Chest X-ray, AP view. Patient: 62 years old, sex M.
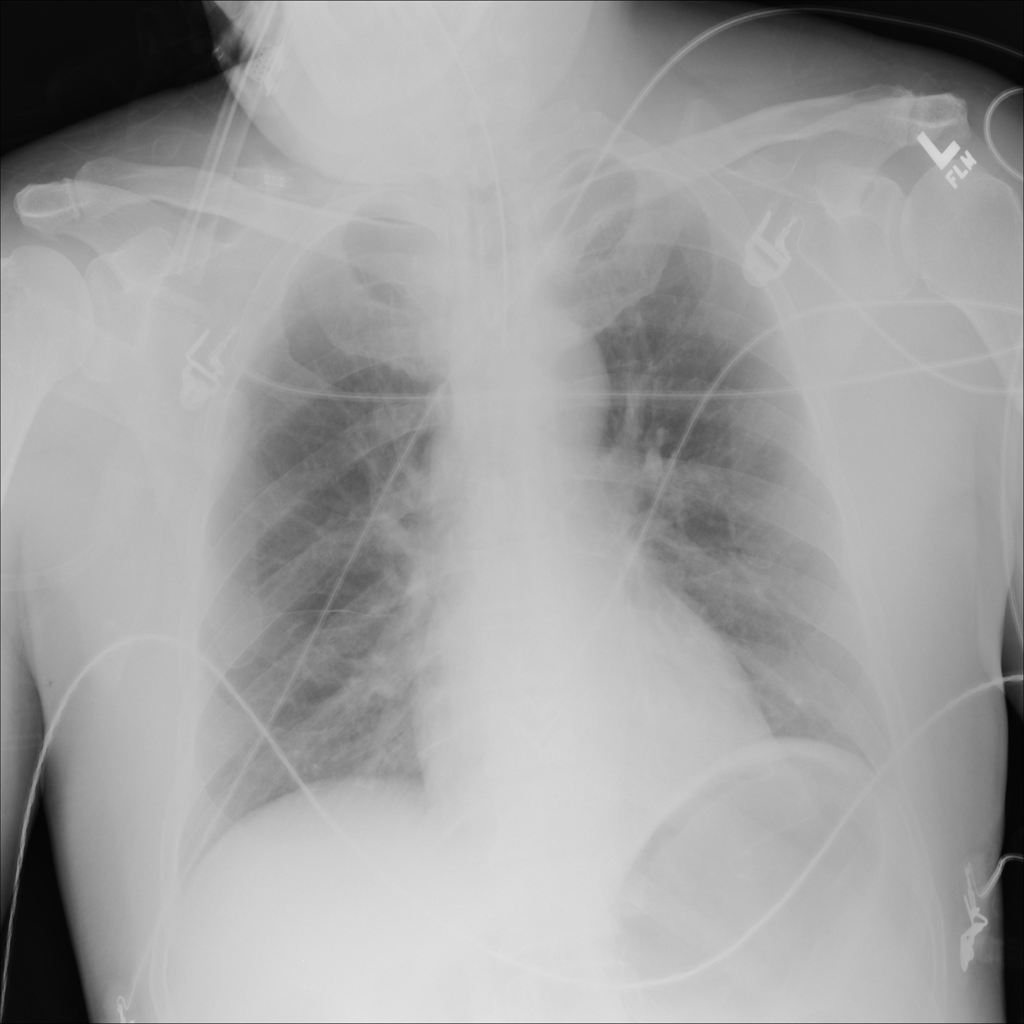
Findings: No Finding